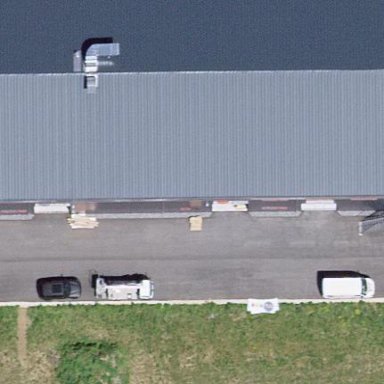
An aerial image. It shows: Industrial building.